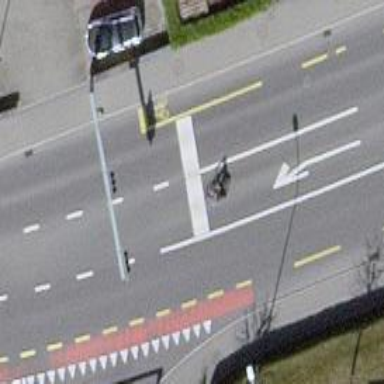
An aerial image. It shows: Road with traffic signals.